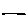
Label: line